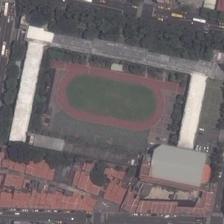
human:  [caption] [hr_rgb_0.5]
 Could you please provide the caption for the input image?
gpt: a playground with basketball fields next to it is surrounded by many green trees and buildings .

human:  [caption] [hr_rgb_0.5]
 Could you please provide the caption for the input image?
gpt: many green trees and several long buildings are around a playground .

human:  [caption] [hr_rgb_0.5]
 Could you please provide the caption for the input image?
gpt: an old court is surrounded by white houses .

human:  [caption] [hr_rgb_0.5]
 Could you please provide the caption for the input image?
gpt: the football field is rimmed by lush plants and red houses .

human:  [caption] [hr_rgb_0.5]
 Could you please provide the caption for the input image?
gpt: a playground is surrounded by many trees and long buildings .